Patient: sex M, age 57
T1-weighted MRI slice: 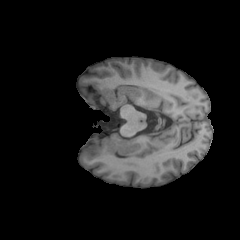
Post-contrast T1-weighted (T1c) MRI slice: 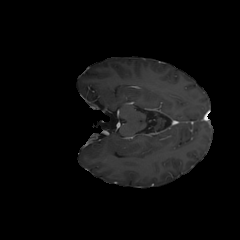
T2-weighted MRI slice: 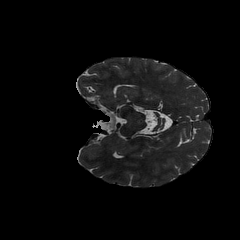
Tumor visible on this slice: no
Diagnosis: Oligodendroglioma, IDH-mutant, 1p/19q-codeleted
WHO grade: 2